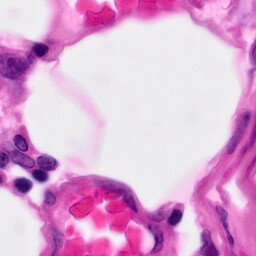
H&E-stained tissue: Pancreatic